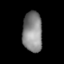
Tissue: lung
Cell type: Myeloid cells
Senescence score: 0.5883
Nuclear area (px): 777
Mean DAPI intensity: 135.126